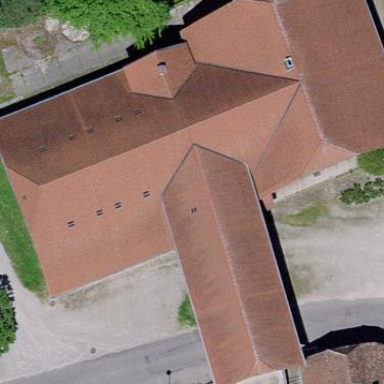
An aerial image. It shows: Farm building.